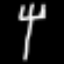
Label: fork